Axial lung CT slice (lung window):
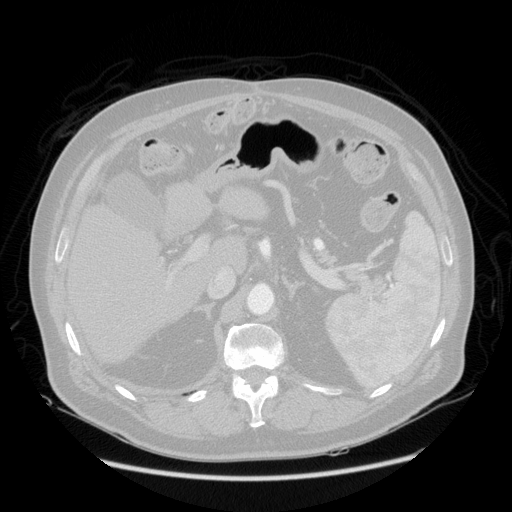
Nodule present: no